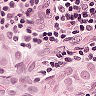
Metastatic tissue present: yes